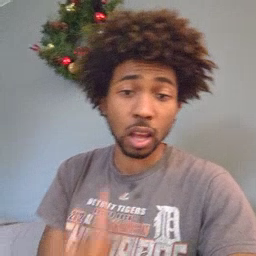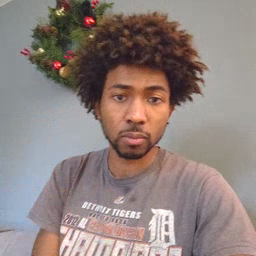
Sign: hello